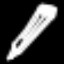
Label: pencil